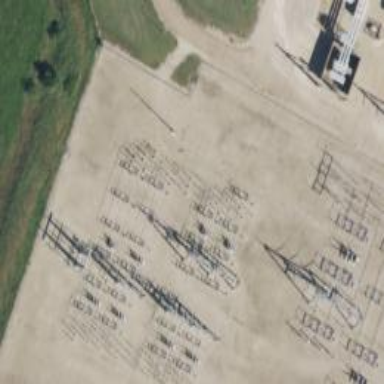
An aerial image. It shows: Switch used for power control.